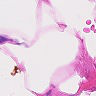
Metastatic tissue present: no